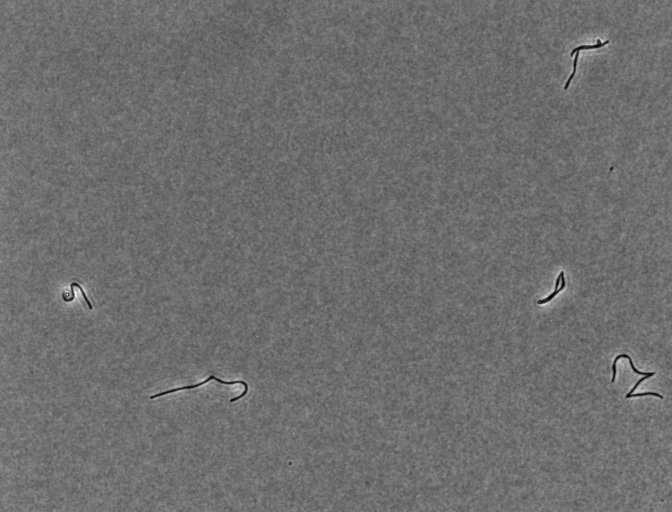
Phase contrast microscopy, 20x objective, 3 h incubation